Aerial crown-view tile of a tropical tree (Barro Colorado Island, Panama), acquired 20240918:
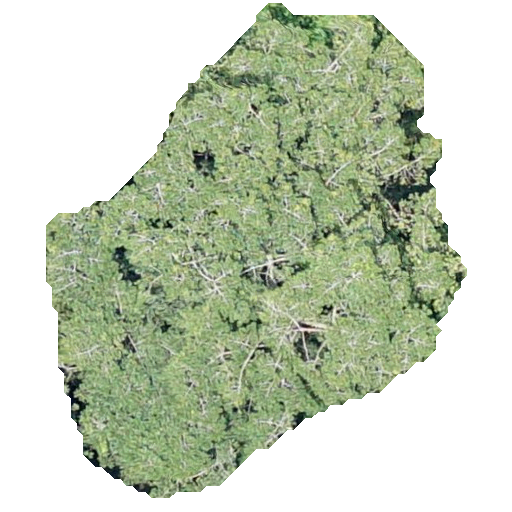
Species: Virola fosteri
GBIF accepted scientific name: Virola fosteri
Crown area: 211.337 m²